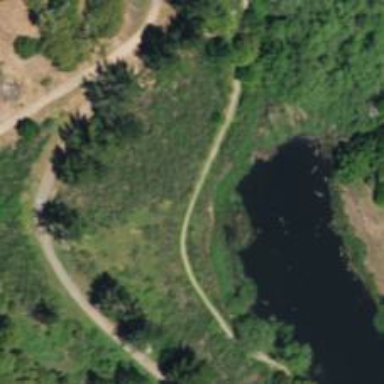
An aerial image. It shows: Path with excellent trail visibility.